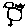
Label: bird